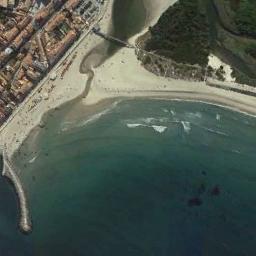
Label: beach